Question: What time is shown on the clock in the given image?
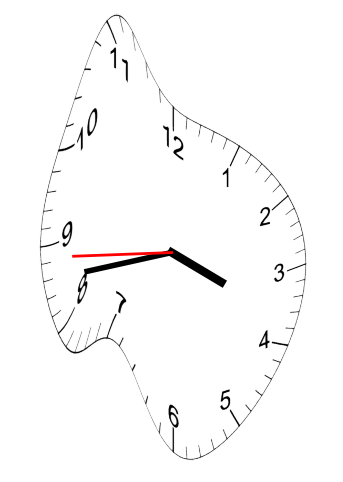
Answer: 03:42:44